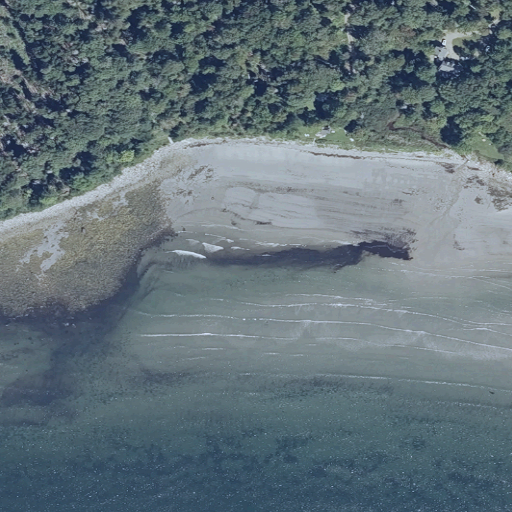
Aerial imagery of beach in Maine named Wales Beach containing open water, woody wetlands, herbaceous wetlands, mixed forest, evergreen forest, and barren land